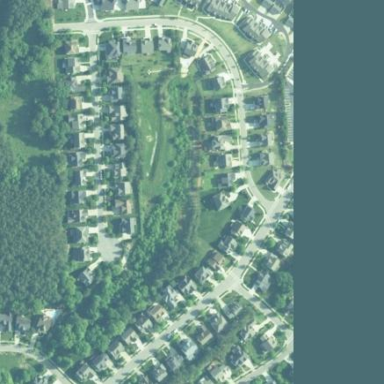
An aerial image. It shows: Residential neighbourhood.